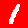
Digit: 1